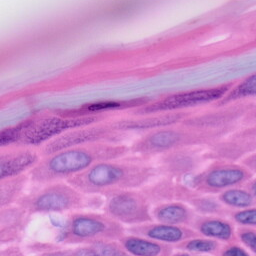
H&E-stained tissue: Skin